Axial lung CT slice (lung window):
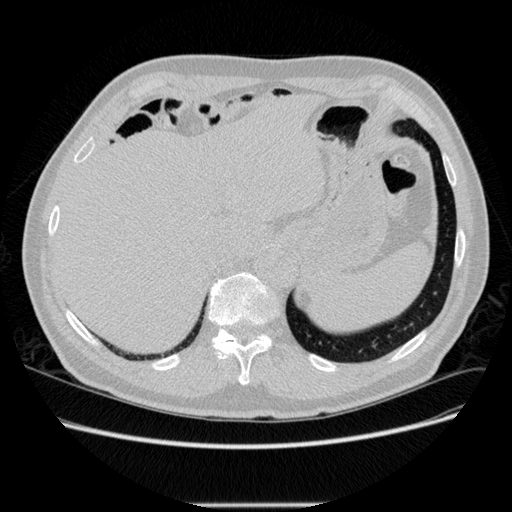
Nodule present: no